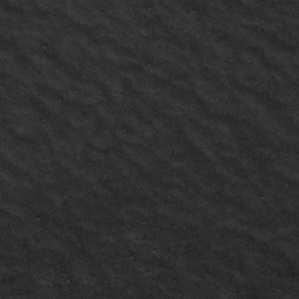
Label: frost